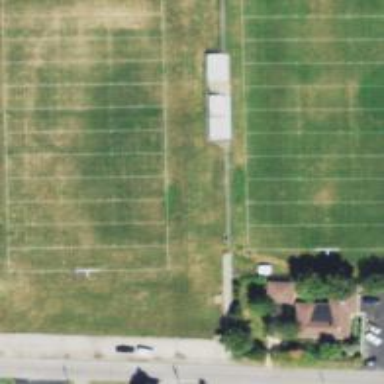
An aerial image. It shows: American football pitch with grass surface.